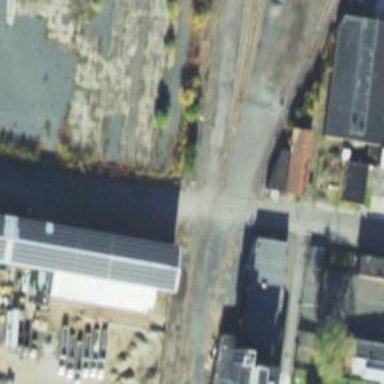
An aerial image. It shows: Railway level crossing.